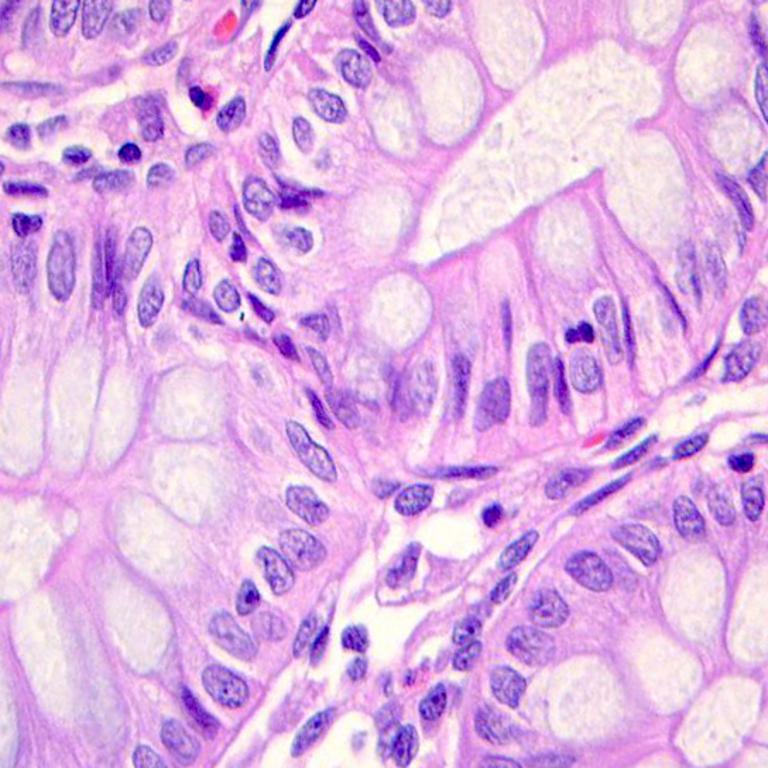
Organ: colon
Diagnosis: benign